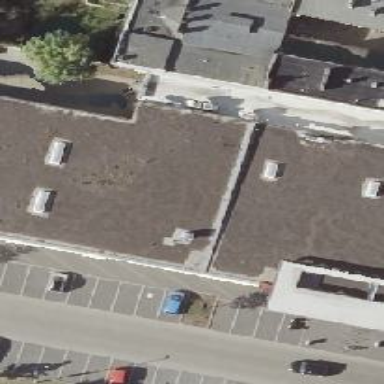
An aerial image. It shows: Clothing store.